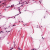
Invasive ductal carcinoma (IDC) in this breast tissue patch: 0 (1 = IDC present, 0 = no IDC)